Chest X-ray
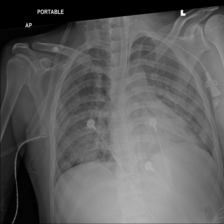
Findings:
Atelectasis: negative
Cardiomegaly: negative
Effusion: negative
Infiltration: negative
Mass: negative
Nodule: negative
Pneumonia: negative
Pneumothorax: negative
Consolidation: negative
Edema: negative
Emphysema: negative
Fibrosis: negative
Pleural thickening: negative
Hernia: negative